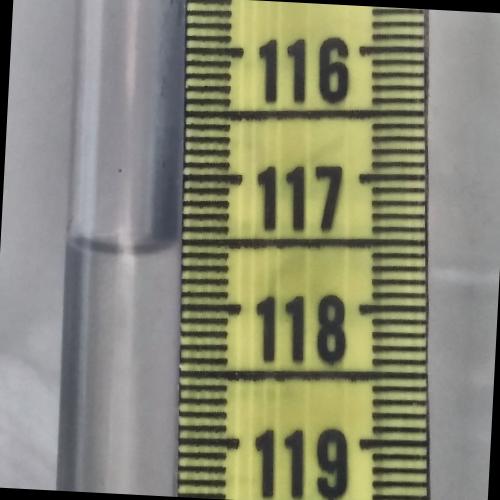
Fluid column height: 117.5 cm